Question: I Have Two Point And List Of Gameobjects and I need to Khow Which one of them is between those two point Can You Help me?

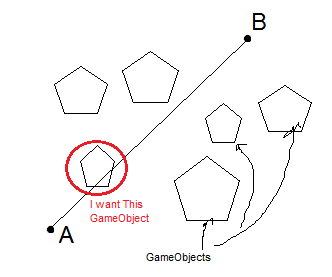
Answer: you can use LineCast between two points
'''
Vector3 p1;
Vector3 p2;
RaycastHit2D h = Physics2D.Linecast(p1, p2);
Debug.Log(h.collider.name);
'''